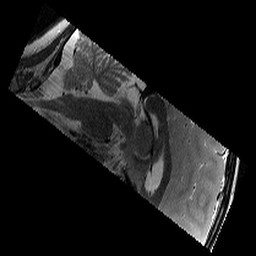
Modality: T2w
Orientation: sagittal
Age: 9
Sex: male
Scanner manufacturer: siemens
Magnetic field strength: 3 T
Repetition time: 9.23 s
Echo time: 0.067 s